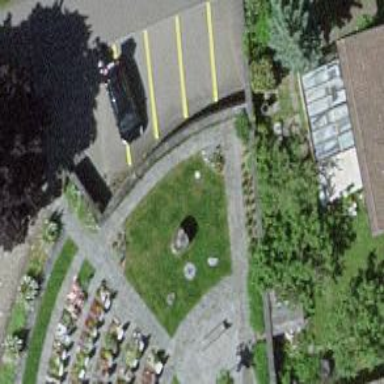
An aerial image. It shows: Parking available on the street side.